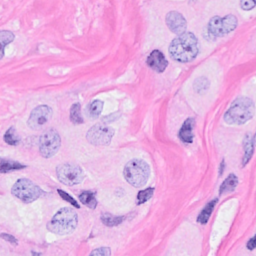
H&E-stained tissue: Breast